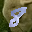
Label: 8